Question: hello i wanted to build
I get $date and $date1 from form xxx. I wanted to make leave program.
now i wanted process $date with variable string with value xx-xx-xxxx(dd/mm/yyyy)and
$date1 with value now i want to convert them to date.
I already know how to count day using datediff()
i convert $date so i can use dateadd() function
Here the code
'''
$t1 = substr($date,0,2);
$b1 = substr($date,3,2);
$y1 = substr($date,6,4);
$t2 = substr($date11,0,2);
$b2 = substr($date1,3,2);
$y2 = substr($date1,6,4);
$tawal ="$y1-$b1-$t1";
$takhir = "$y2-$b2-$t2";
$query = "SELECT datediff('$takhir', '$tawal')as selisih";
$hasil = mysql_query($query);
$data = mysql_fetch_array($hasil);
$times = $data['selisih'];
$times = + 1;
'''
here the picture

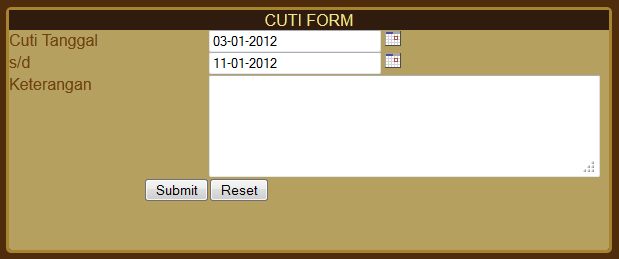
Answer: You don't need substr or mysql for this. First get your dates without substr:
'''
$tawal = date('Y-m-d', strtotime($date));
$takhir = date('Y-m-d', strtotime($date1));
'''
Now you have the Y-m-d formatted strings. To find the diff, though you don't have to convert to Y-m-d since we don't need mysql. You can use <URL> to find the difference in seconds.
'''
$diff = abs(strtotime($date2) - strtotime($date));
$years = floor($diff / (365*60*60*24));
$months = floor(($diff - $years * 365*60*60*24) / (30*60*60*24));
$days = floor(($diff - $years * 365*60*60*24 - $months*30*60*60*24)/ (60*60*24));
'''